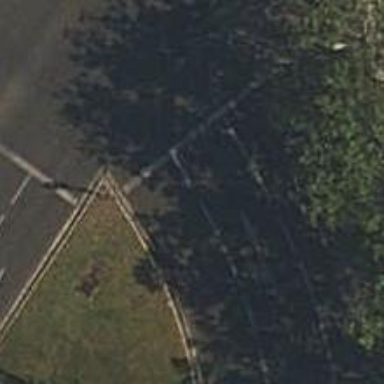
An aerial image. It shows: Road with traffic signals.